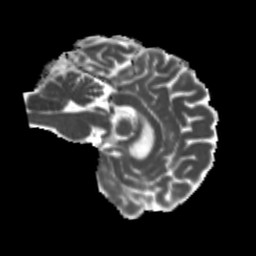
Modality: MD
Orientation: sagittal
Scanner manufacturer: siemens
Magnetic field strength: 3 T
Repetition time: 4 s
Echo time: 0.0594 s